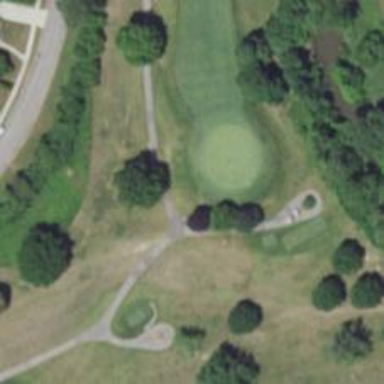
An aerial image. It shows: Service road designated as golf cart path.